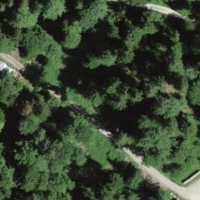
EUNIS habitat code: 43
Species observed at this site:
Urtica dioica